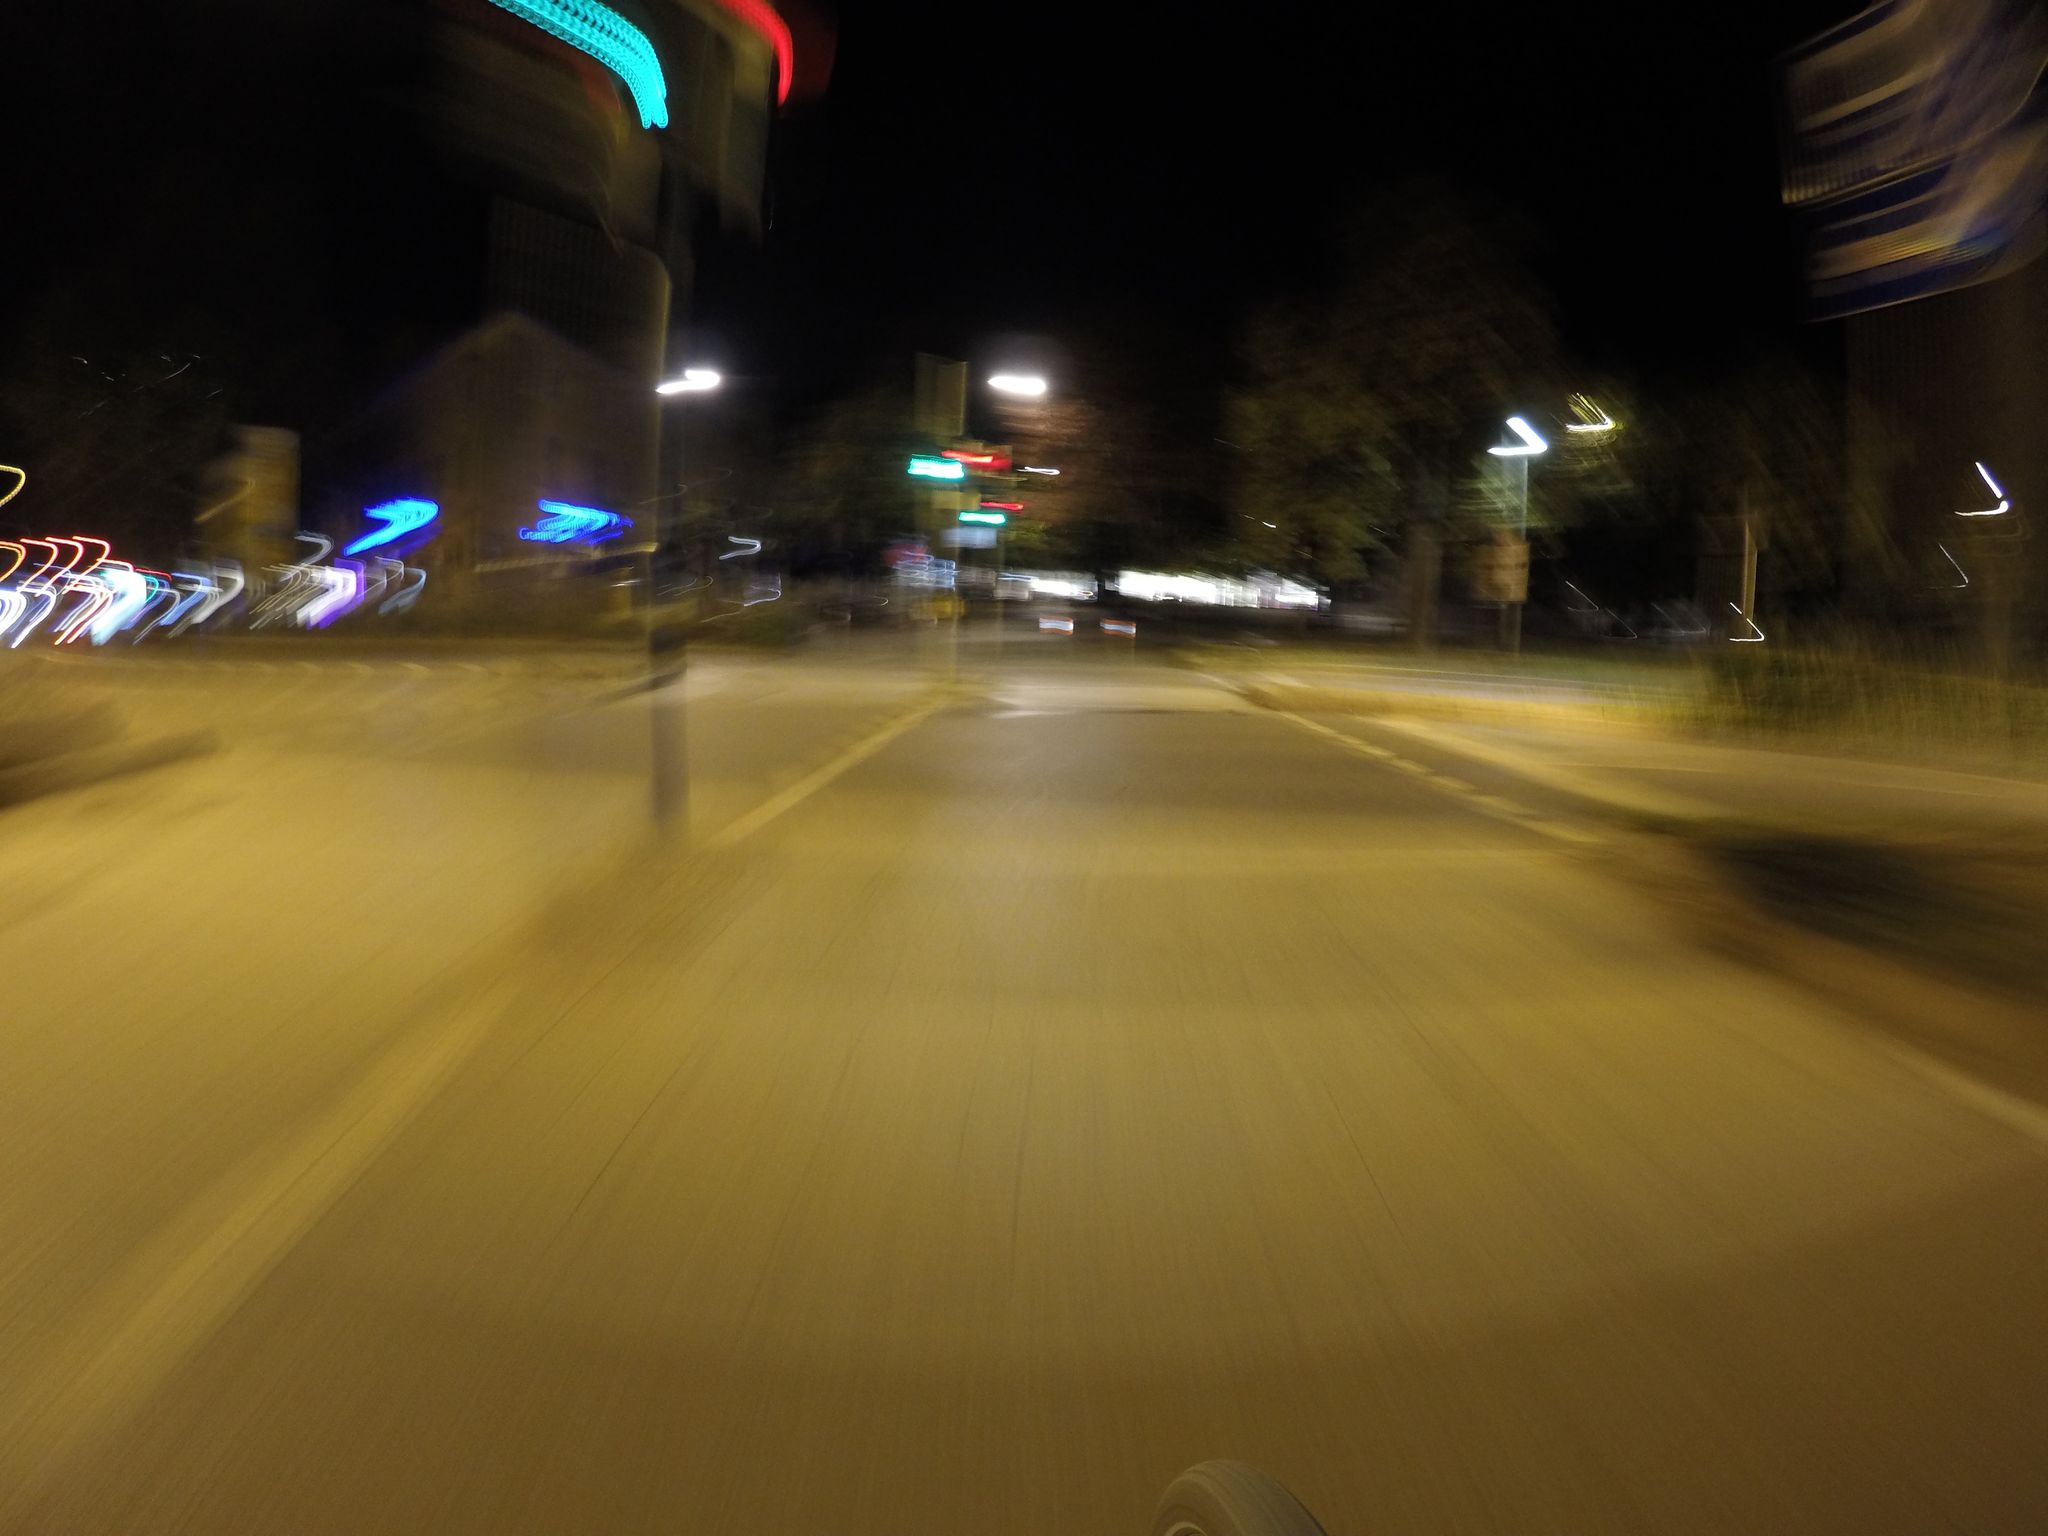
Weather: clear
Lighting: night
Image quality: slightly poor
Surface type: driving surface
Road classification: primary
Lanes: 2
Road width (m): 6.8
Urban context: urban centre
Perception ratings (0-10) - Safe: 1.46, Lively: 4.5, Beautiful: 8.17, Boring: 0.98, Depressing: 2.13, Wealthy: 6.57